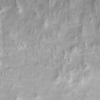
Label: not_dusty